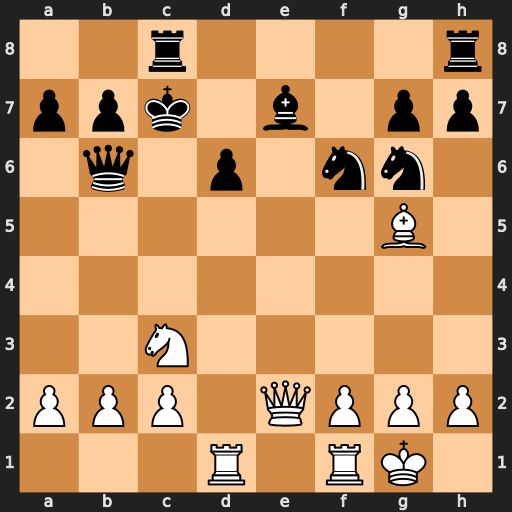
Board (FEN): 2r4r/ppk1b1pp/1q1p1nn1/6B1/8/2N5/PPP1QPPP/3R1RK1
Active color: w
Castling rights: -
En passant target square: -
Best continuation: Bxf6 Bxf6 Nd5+ Kb8 Nxb6